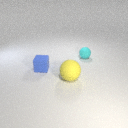
small blue rubber cube to the left of small cyan rubber sphere